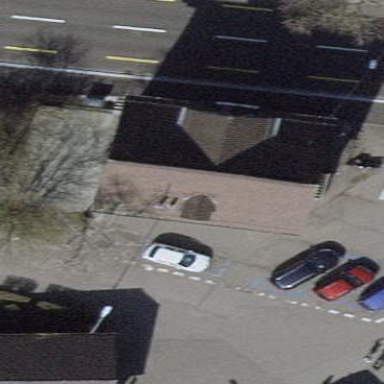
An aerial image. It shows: Building.